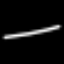
Label: line